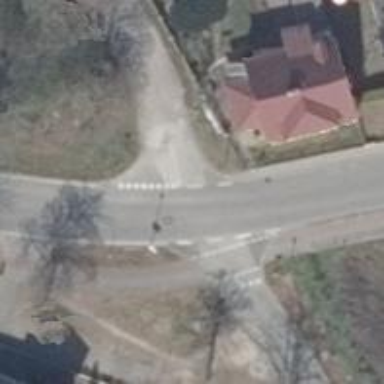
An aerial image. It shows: Road with "give way" sign.